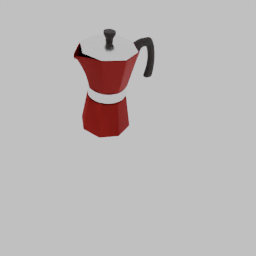
Label: tools